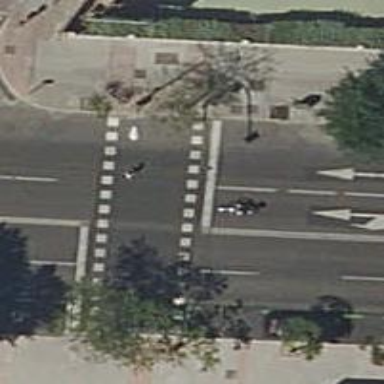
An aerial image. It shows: Footway crossing with traffic signals.